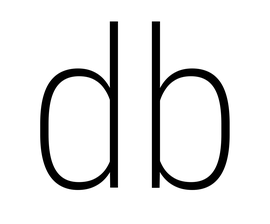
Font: Roboto_Condensed_ExtraLight